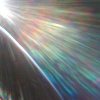
Label: sunburn